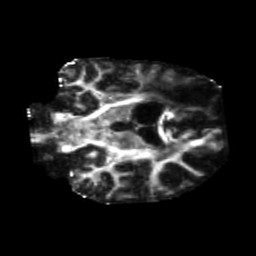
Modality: FA
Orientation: coronal
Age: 61
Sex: male
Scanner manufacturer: siemens
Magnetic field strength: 3 T
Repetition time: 5.25 s
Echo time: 0.08 s